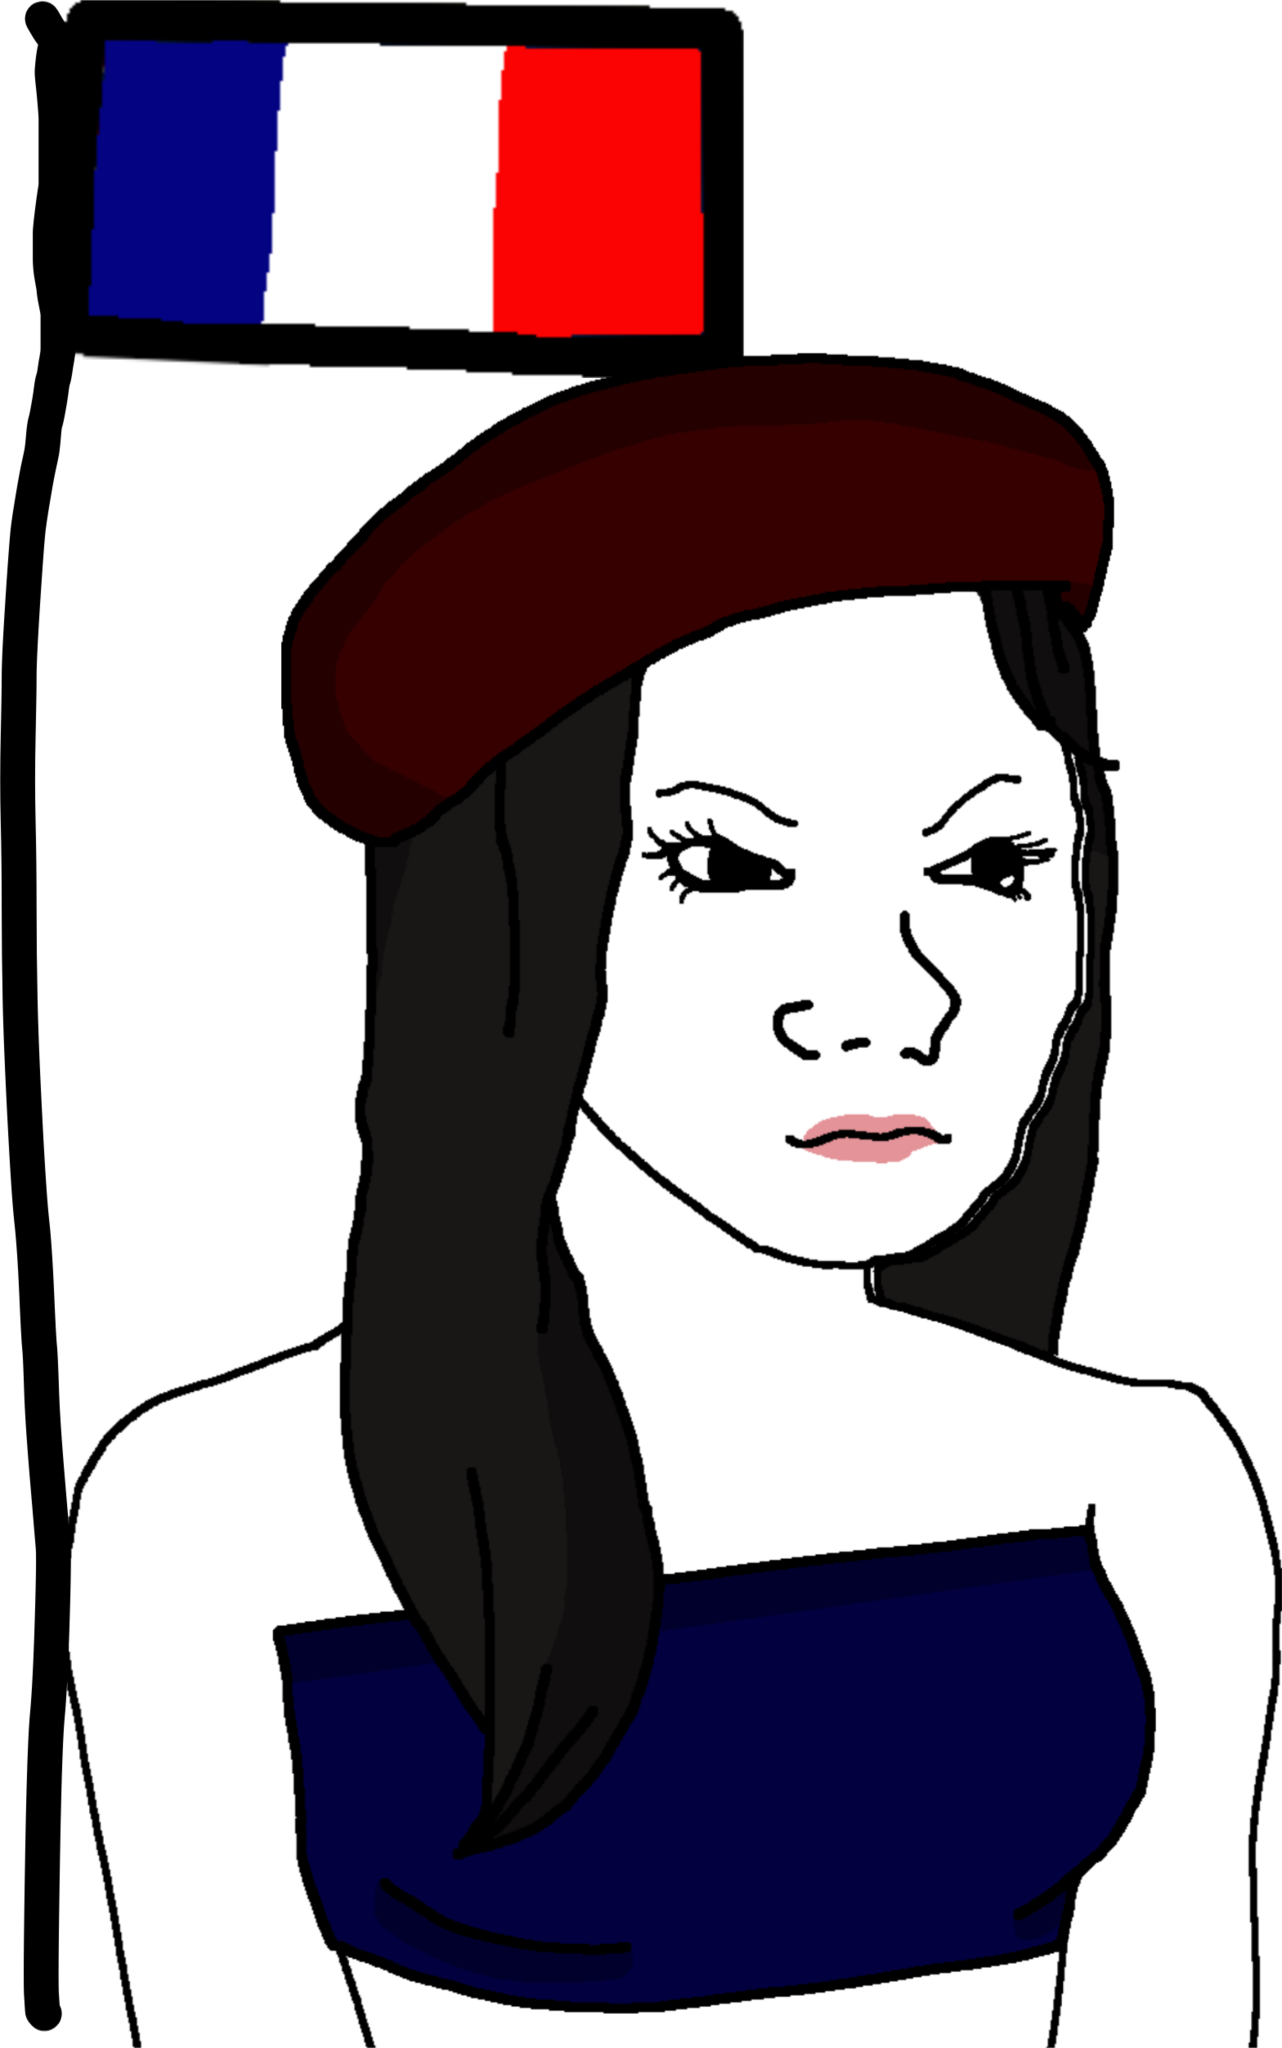
Label: 5_Trad_Wife